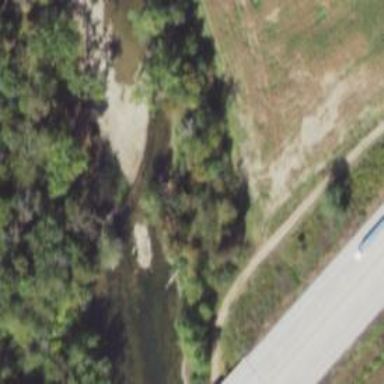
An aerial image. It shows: Abandoned road with abandoned bridge.